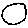
Label: circle